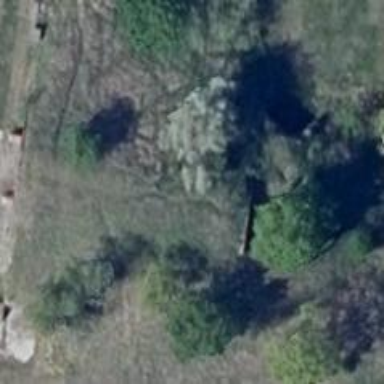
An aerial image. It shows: Bunker.